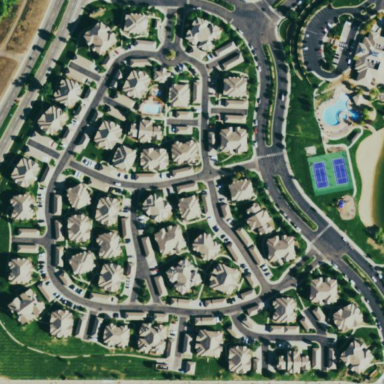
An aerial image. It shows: Residential area within neighborhood.